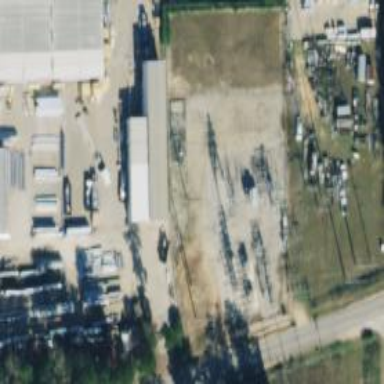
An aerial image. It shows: Outdoor power substation surrounded by fence. The substation operates at the distribution level.